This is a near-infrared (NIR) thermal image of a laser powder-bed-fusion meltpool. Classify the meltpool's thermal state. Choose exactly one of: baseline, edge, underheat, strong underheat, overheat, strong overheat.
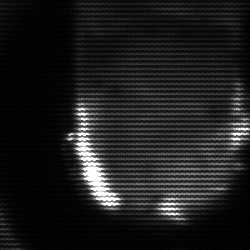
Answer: baseline